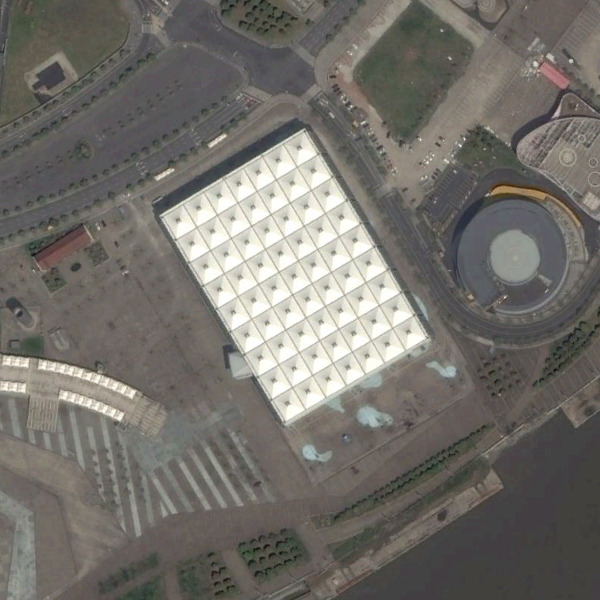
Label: Center